Question: I have estimated a Kaplan-Meier with two group using this code:
'''
test3 <- survfit(Surv(wave, con3) ~ sex, data = consult3)
ggsurvplot(test3, color = "#2E9FDF",
risk.table = TRUE, risk.table.y.text.col = TRUE)
'''
and even though it produces a KM, it looks very weird and does not show me 2 different survival curves for sex==1 or sex==2. Does anybody know what I might have done wrong? Thanks!!

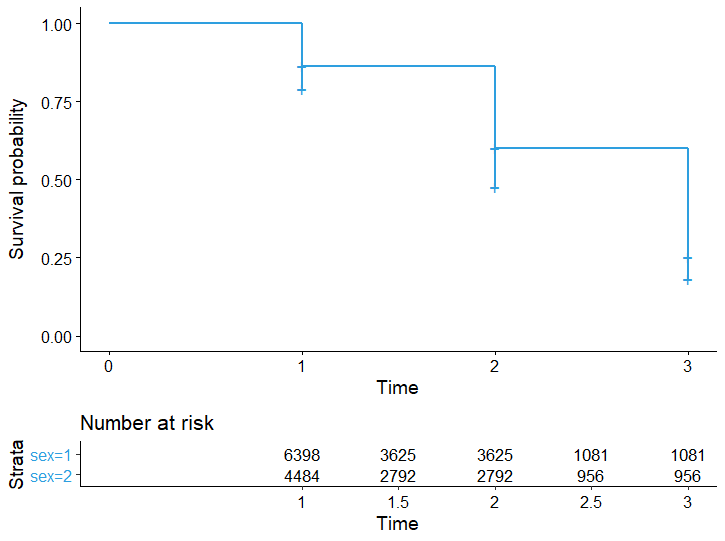
Answer: It's always better to include some sample data so we can see where the problem lies. However, let's see if we can create some data that will replicate your problem:
'''
library(survival)
library(survminer)
set.seed(69)
consult3 <- data.frame(sex = rep(1:2, each = 50),
con3 = c(rbinom(50, 1, 0.2), rbinom(50, 1, 0.4)),
wave = sample(3, 100, TRUE))
'''
Now, using your code, we can get a similar-looking result:
'''
test3 <- survfit(Surv(wave, con3) ~ sex, data = consult3)
ggsurvplot(test3, risk.table = TRUE, color = "#2E9FDF",
risk.table.y.text.col = TRUE)
'''

As far as I can tell, the problem with this is that you have set a single colour aesthetic. The solution is to just remove this:
'''
ggsurvplot(test3, risk.table = TRUE, risk.table.y.text.col = TRUE)
'''

If you want control over the colour of the lines, use 'palette' instead of 'color':
'''
ggsurvplot(test3, palette = c("red", "forestgreen"), alpha = 0.5,
risk.table = TRUE, risk.table.y.text.col = TRUE)
'''
<URL>
<URL>